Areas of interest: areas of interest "Gongming Yulv Water Treatment Plant"
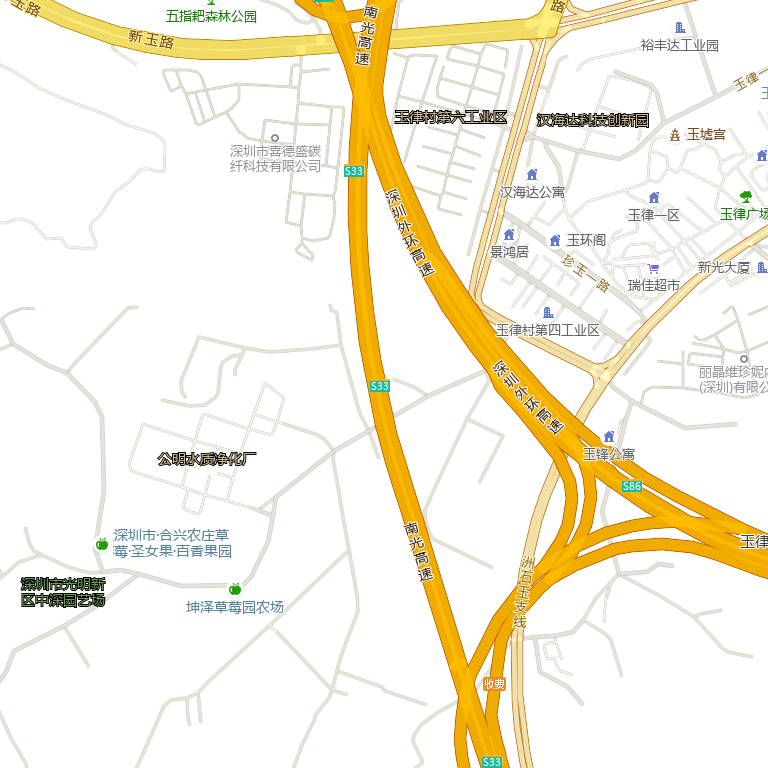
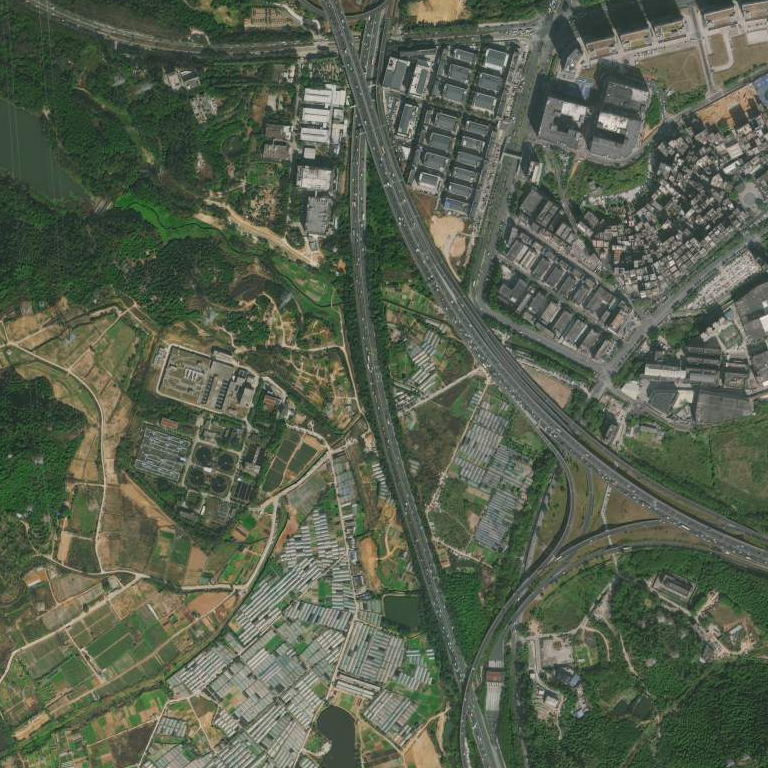